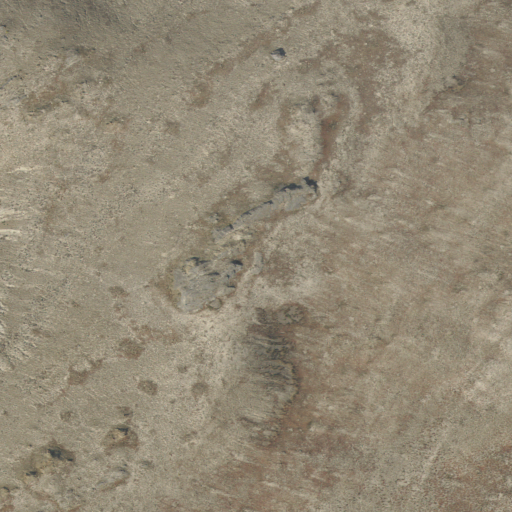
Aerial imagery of ridge(s) in Utah named Death Ridge containing grassland and shrub